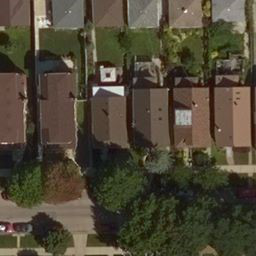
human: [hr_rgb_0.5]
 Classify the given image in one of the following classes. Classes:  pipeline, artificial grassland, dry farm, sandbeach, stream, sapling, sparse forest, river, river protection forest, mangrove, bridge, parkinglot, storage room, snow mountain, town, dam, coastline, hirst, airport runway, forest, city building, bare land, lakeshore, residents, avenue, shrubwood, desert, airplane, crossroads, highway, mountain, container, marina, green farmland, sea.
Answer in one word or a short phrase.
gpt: residents